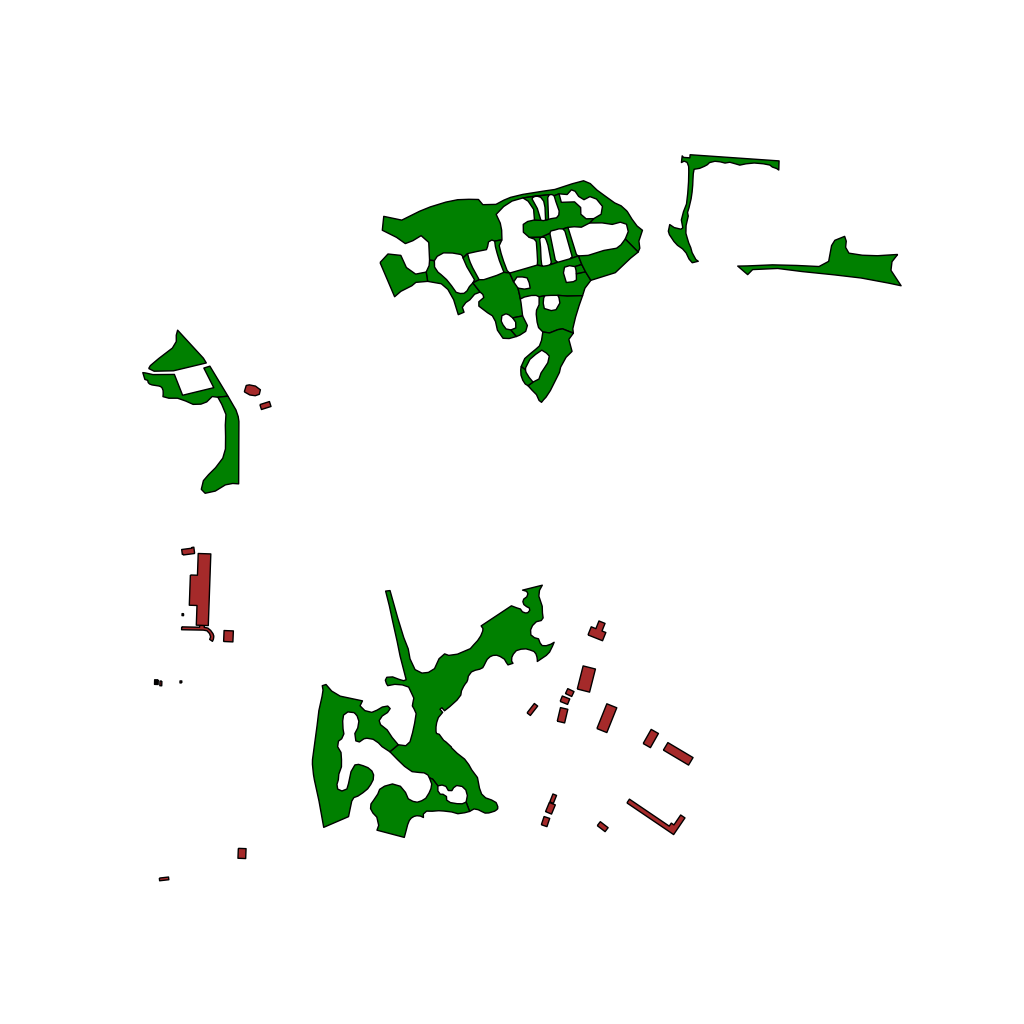
Tags: overhead vector_map, industrial, recreation, residential, special, high_rise, individual_rise, density_1, Building, Facility, Park, 1.0 km²